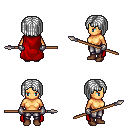
a pixel art fantasy rpg character, female body template, human, tanned skin, red cape, metal pants, white pageboy hairstyle, metal gloves, brown shoes, spear, four views (front, back, left, right), 2x2 character sprite sheet, small pixel art, hard edges, no anti-aliasing